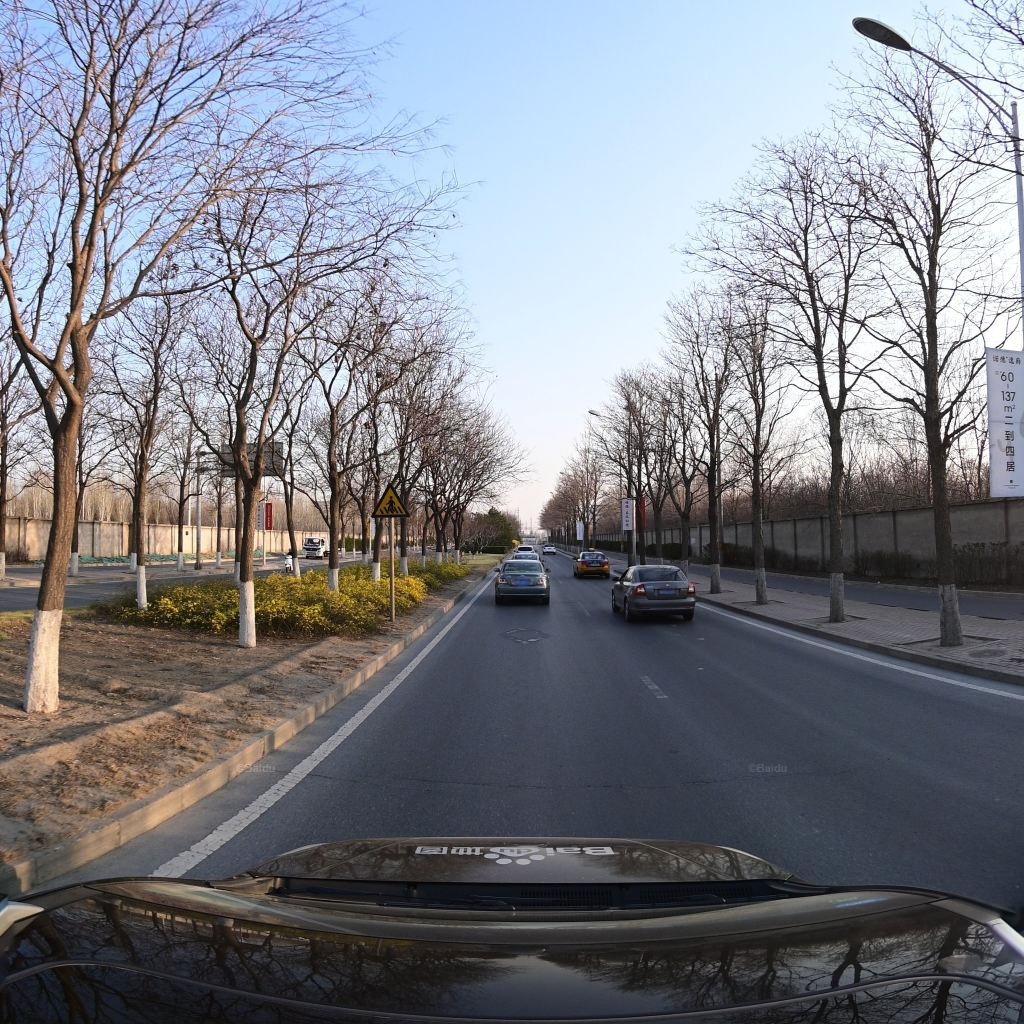
Region: Fengtai
Road damage annotations: transverse crack, manhole cover